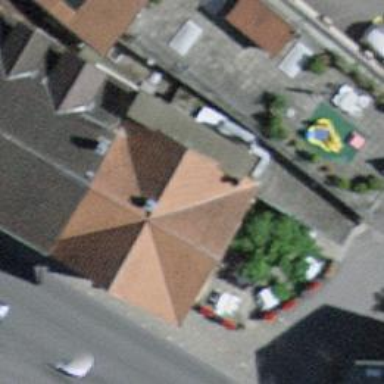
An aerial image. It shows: Restaurant.